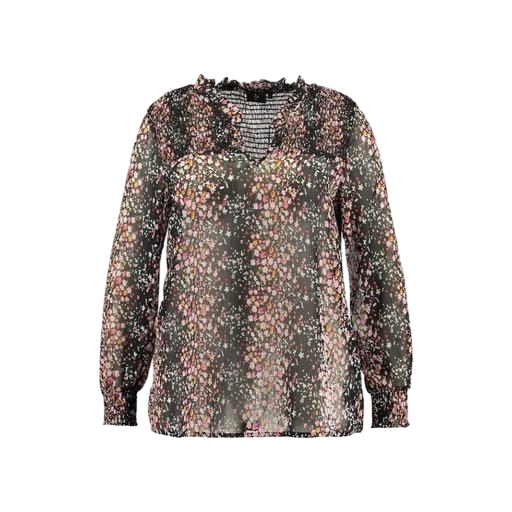
multicolor v-neck top only macy, multicolor ruffle-trimmed long-sleeved shirt, multicolor women's tieneck blouse, white background